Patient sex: F
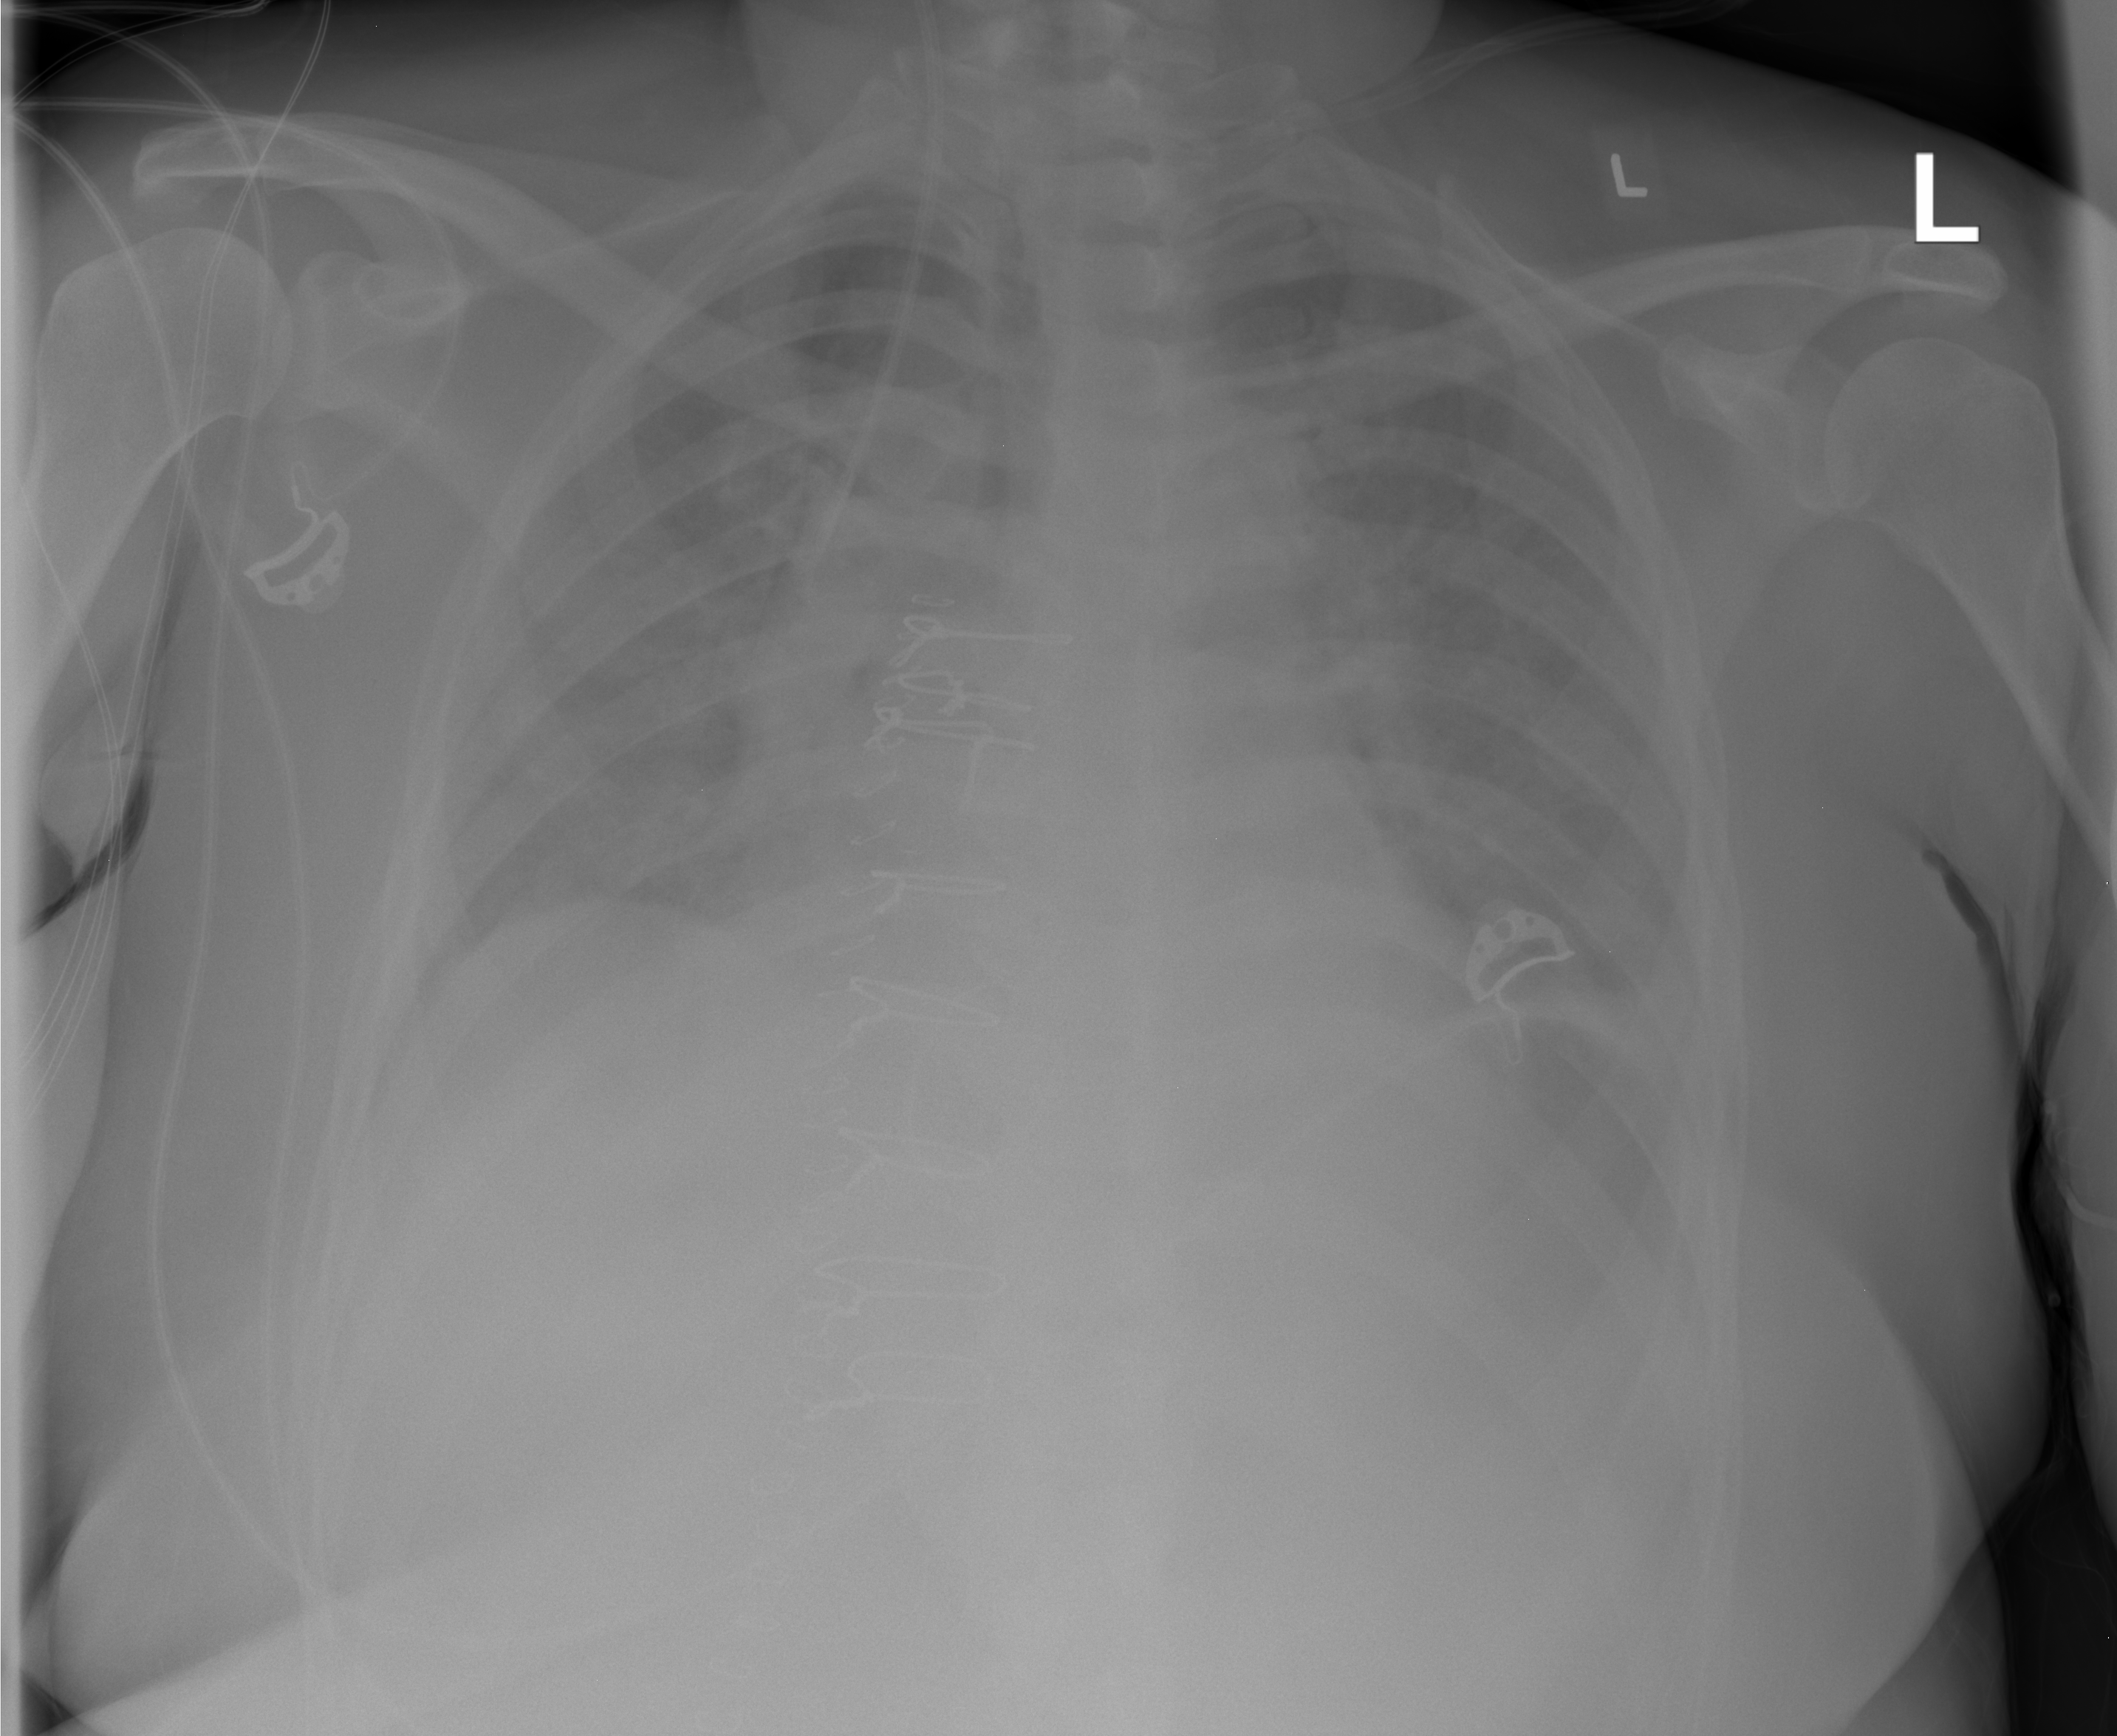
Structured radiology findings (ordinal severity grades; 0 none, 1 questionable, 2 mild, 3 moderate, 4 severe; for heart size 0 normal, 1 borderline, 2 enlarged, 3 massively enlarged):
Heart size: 0
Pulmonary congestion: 0
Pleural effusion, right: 0
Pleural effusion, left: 2
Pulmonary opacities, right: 0
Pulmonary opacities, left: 0
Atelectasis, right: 0
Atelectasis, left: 0